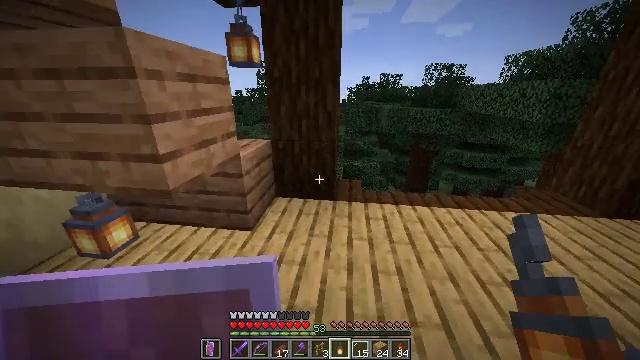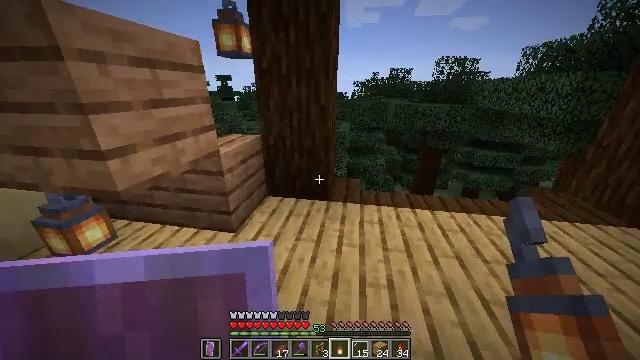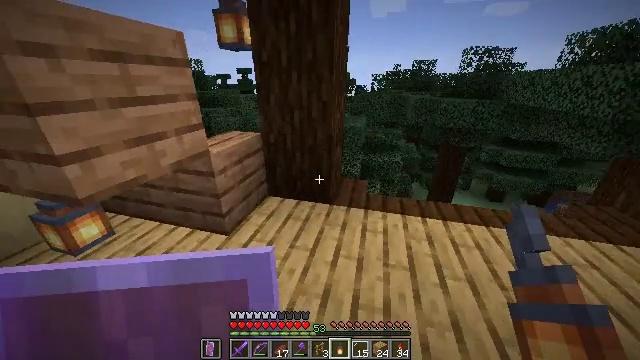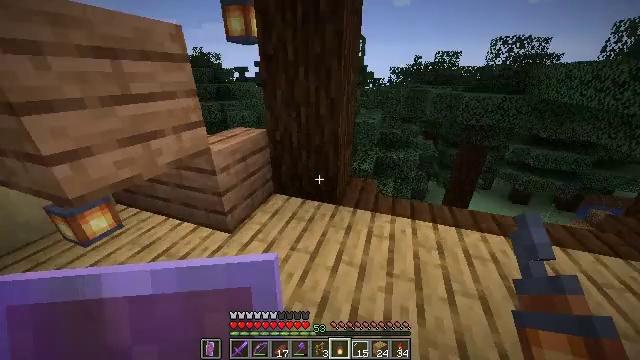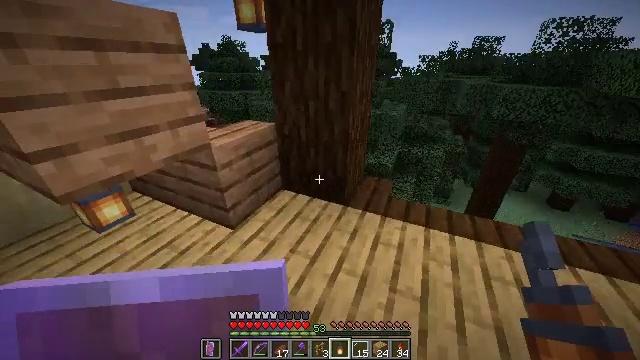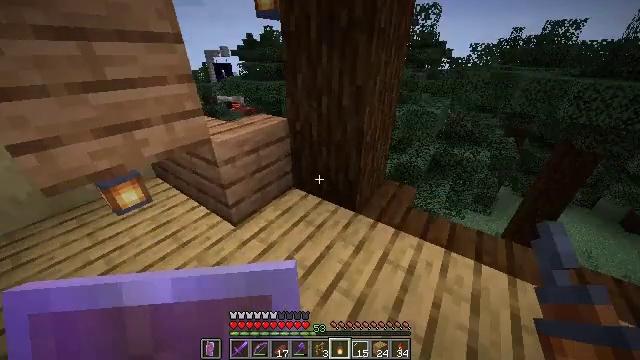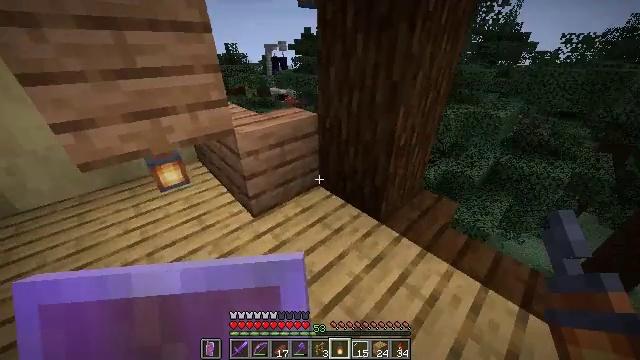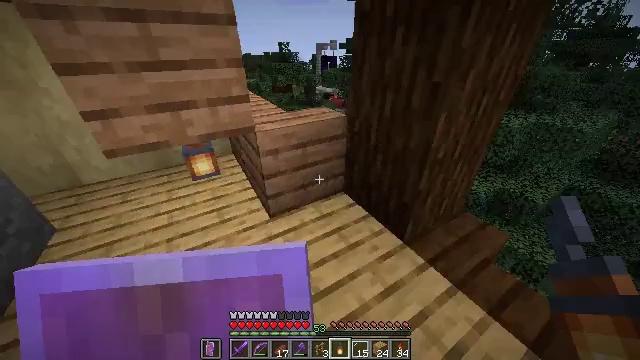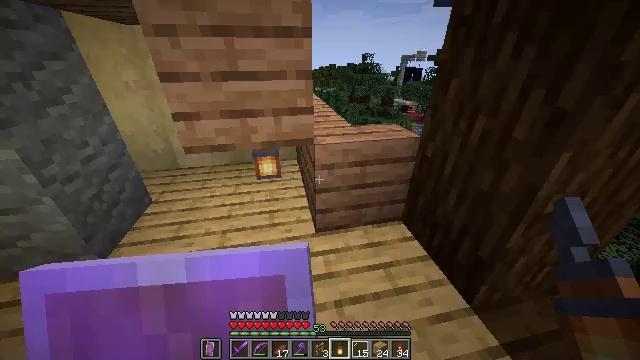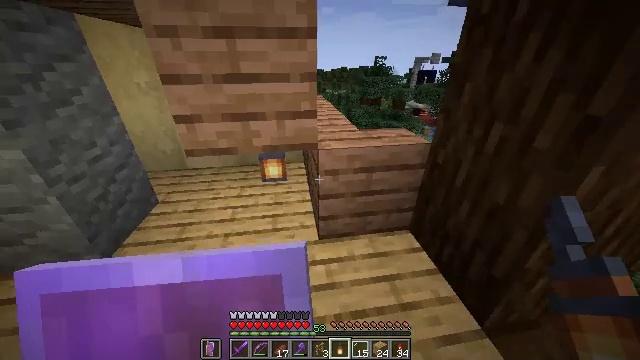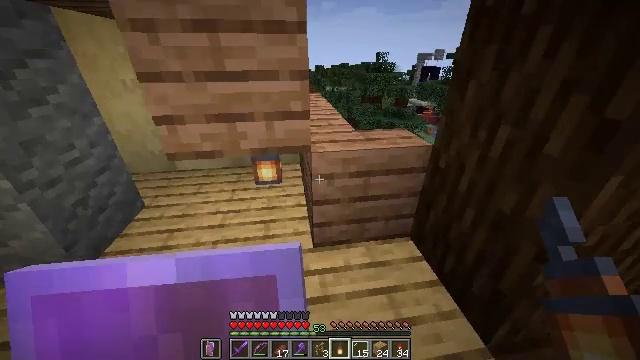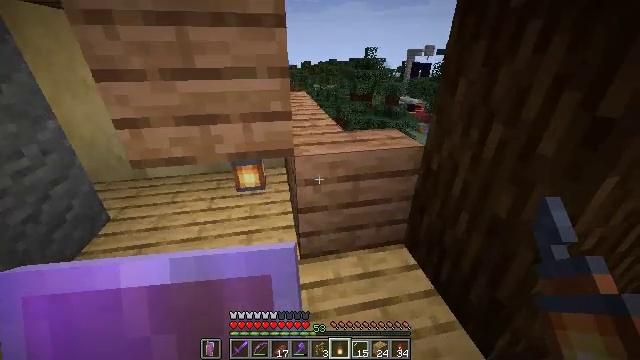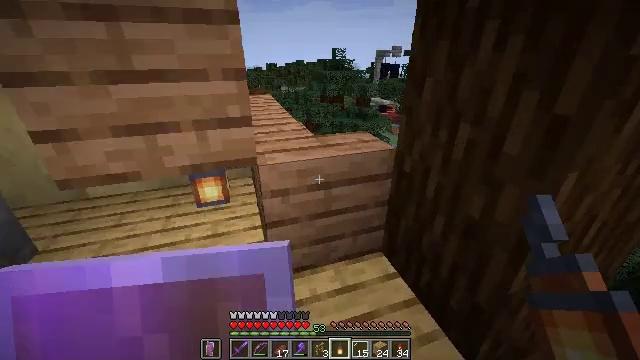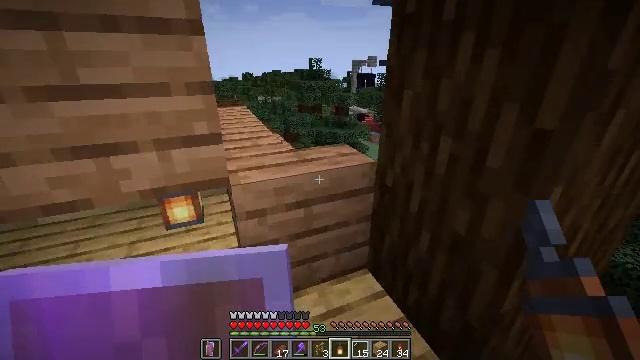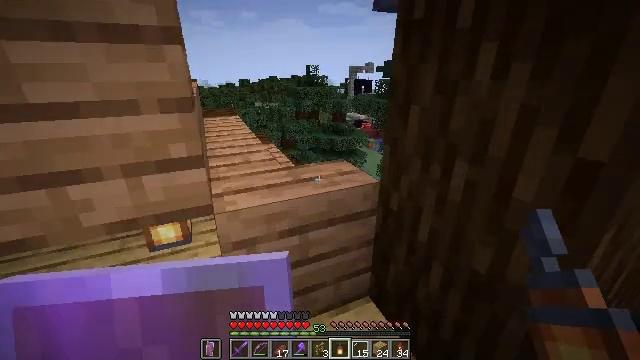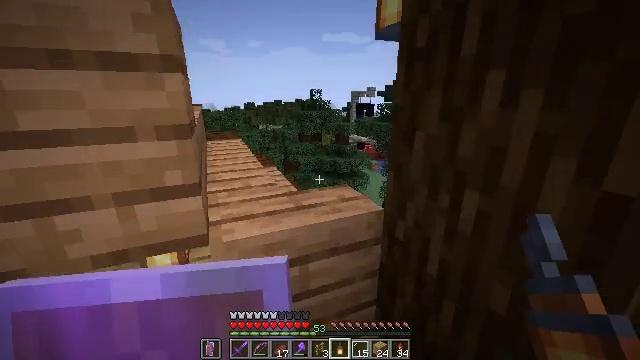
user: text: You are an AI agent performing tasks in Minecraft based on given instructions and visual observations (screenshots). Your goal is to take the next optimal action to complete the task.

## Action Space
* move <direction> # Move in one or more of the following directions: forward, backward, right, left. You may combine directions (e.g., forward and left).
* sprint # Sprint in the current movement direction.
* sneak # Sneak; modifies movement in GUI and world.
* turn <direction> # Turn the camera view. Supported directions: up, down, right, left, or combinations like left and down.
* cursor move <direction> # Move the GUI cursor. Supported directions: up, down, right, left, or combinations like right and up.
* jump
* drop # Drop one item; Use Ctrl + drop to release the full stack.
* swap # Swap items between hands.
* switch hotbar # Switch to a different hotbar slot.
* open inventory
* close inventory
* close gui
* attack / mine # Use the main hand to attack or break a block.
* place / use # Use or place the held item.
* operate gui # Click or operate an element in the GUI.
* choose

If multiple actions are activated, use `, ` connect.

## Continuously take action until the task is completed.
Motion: motion action
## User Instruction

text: Left-click to destroy the oak fence.
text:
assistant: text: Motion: move forward and move right, sprint, turn left and down
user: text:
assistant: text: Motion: move forward and move right, sprint, turn left and down
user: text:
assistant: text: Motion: move forward and move right, sprint, turn left and down
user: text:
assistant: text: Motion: move forward and move right, sprint, turn left and down
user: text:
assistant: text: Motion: move forward and move right, sprint, turn left and down
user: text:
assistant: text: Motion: move forward and move right, sprint, turn left and down
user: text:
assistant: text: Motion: move forward, turn left
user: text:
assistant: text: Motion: move forward, turn left and up
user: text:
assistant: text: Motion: turn left
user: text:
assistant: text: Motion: no_op
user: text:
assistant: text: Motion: turn right
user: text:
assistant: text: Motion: turn right and up
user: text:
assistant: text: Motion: move forward, turn right and up
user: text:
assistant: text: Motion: move forward, turn up
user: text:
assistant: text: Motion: move forward, turn up
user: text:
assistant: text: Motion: move forward, turn left and up
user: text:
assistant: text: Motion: move forward, turn left and up
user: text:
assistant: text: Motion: move forward, turn left and up
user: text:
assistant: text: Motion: move forward, turn left and up
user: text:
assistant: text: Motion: move forward, turn left, jump
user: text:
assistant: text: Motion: move forward, jump
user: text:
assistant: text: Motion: move forward, jump
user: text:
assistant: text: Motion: move forward, jump
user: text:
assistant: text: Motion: move forward, jump
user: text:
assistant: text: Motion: move forward, turn left
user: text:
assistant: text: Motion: move forward
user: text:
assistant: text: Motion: move forward
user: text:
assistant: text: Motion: move forward
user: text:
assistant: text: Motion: move forward
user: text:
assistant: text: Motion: move forward